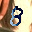
Label: 8